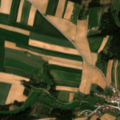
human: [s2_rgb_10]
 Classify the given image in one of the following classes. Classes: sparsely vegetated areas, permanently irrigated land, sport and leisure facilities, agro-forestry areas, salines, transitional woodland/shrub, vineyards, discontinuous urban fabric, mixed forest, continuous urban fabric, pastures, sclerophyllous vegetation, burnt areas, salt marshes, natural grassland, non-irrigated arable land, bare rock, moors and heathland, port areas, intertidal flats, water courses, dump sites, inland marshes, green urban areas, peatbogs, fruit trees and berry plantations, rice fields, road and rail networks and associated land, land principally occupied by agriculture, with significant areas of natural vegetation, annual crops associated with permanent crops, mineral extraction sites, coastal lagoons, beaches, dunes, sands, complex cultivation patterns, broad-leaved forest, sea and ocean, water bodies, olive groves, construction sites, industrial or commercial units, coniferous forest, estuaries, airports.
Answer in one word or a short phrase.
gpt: non-irrigated arable land, land principally occupied by agriculture, with significant areas of natural vegetation, coniferous forest